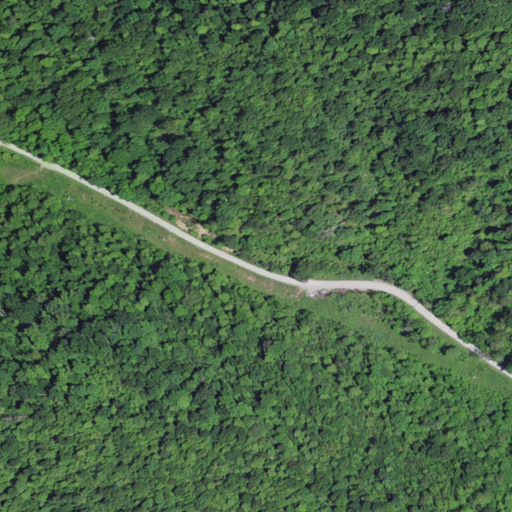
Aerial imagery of gap in Kentucky named Hawn Gap containing deciduous forest, mixed forest, low intensity development, open development, pasture, and medium intensity development